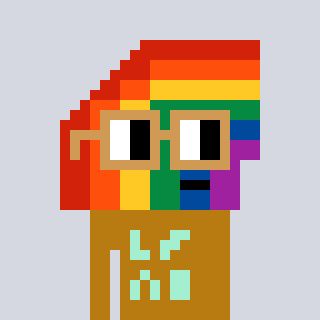
a pixel art character with square brown glasses, a rainbow-shaped head and a gold-colored body on a cool background